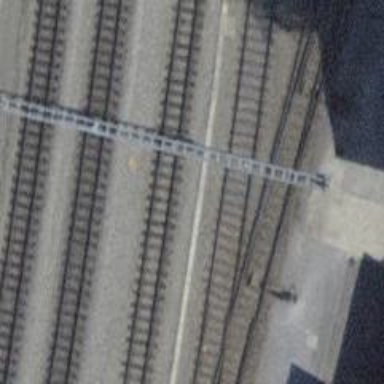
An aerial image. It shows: Narrow-gauge railway with electrified tracks using contact line. Located in service yard with one track.